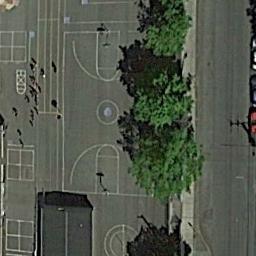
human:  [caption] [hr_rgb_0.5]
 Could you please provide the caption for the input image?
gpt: The basketball court and the road are separated by several trees .

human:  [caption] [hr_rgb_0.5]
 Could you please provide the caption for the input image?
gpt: There is a basketball court on the open place next to some trees .

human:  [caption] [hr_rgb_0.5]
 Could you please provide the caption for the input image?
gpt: A basketball court next to a road and some sport areas beside .

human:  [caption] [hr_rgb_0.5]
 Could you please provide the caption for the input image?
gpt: There is a group of people running beside the basketball court .

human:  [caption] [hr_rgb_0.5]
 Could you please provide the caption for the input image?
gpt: A road is beside the  basketball court .